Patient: sex F, age 51
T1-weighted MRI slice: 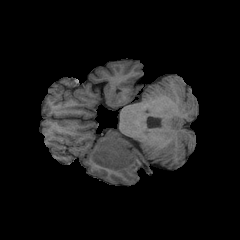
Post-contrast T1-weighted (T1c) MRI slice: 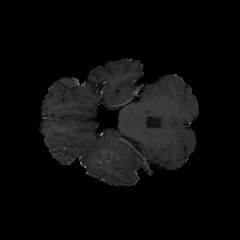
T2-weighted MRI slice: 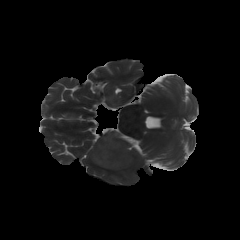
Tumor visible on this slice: yes
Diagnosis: Glioblastoma, IDH-wildtype
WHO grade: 4